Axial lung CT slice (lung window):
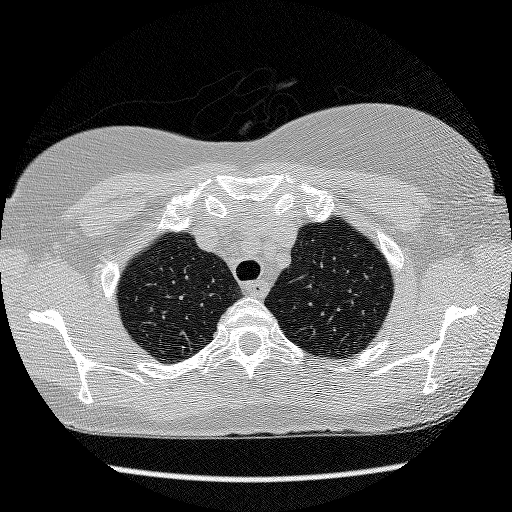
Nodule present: no